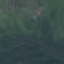
Land use / land cover: HerbaceousVegetation